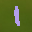
Label: 1